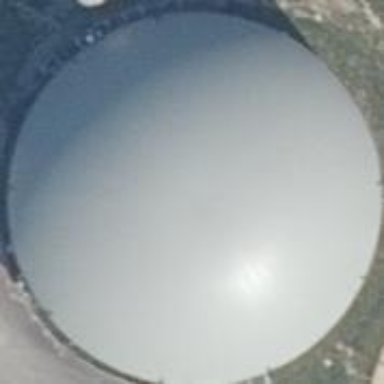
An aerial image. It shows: Grey round reservoir with covered roof. It is digester building also coloured in grey.